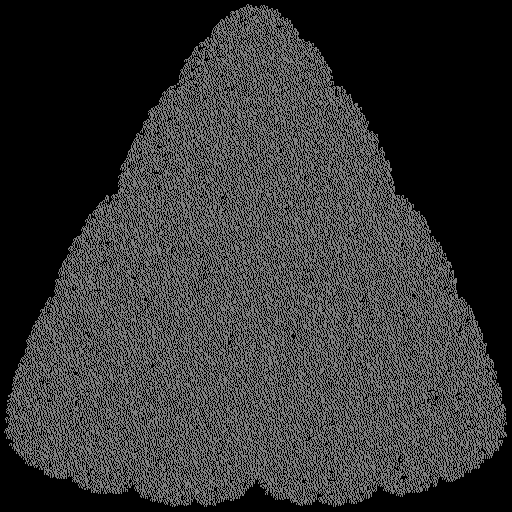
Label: a1